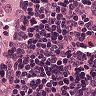
Metastatic tissue present: no